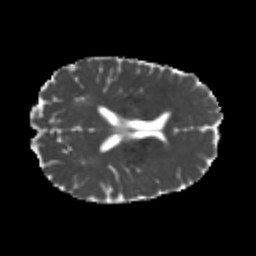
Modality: MD
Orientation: axial
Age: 20
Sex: male
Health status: healthy
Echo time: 0.074 s